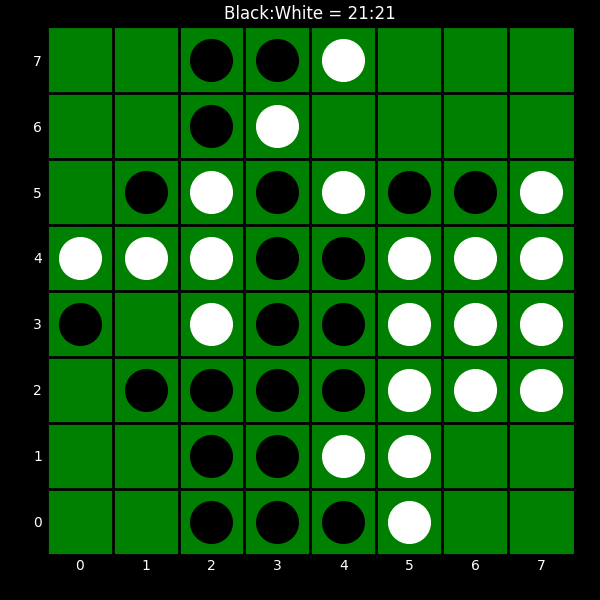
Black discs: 21
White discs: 21